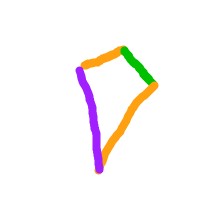
Shape: kite